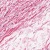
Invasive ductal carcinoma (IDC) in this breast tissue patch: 0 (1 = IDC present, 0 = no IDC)